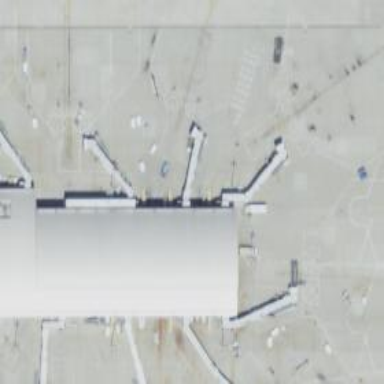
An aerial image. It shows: Airport gate.